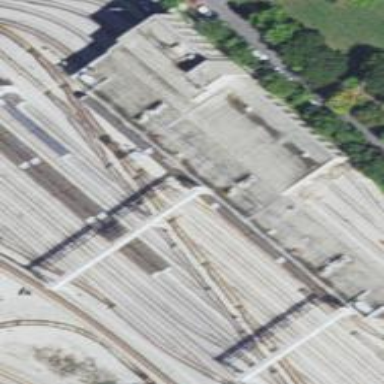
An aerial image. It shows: Yard area with electrified rail tracks.